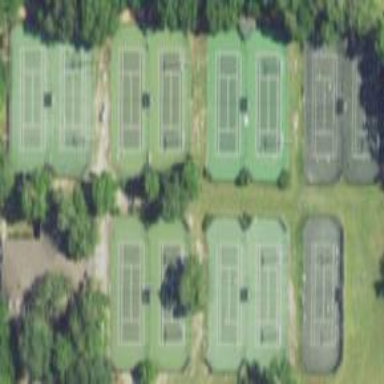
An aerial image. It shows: Tennis court on pitch.